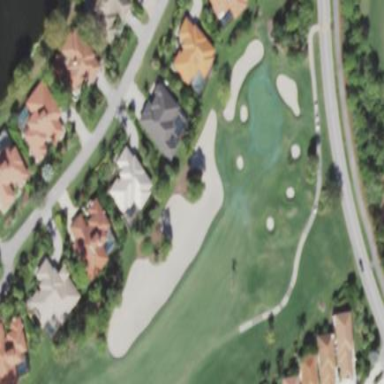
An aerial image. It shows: Sandy area is golf bunker.